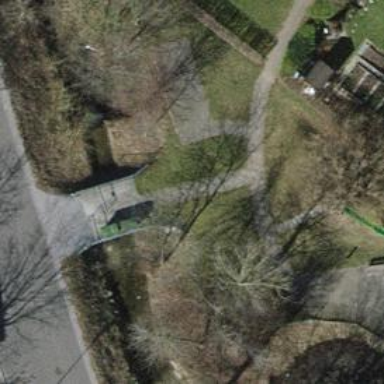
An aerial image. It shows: Footway road on concrete bridge.